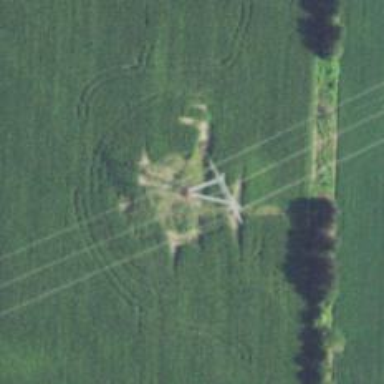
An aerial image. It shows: Lattice structure tower used for power transmission.